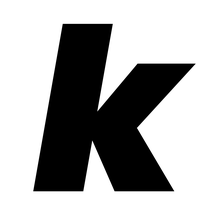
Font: Poppins-BlackItalic